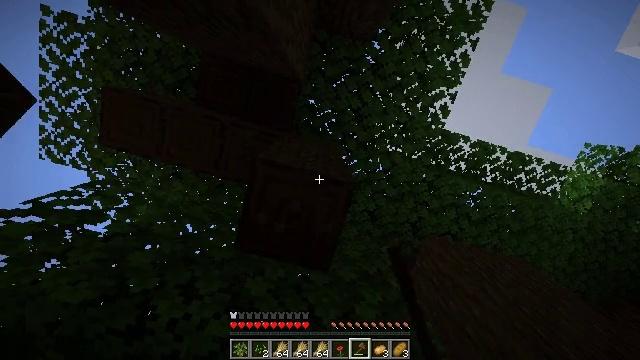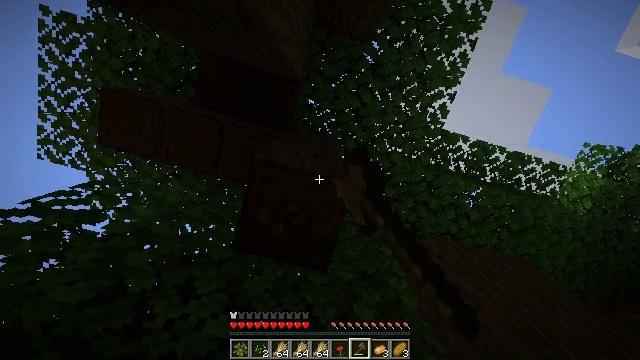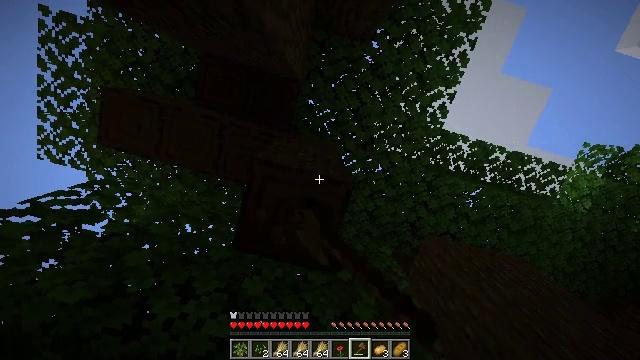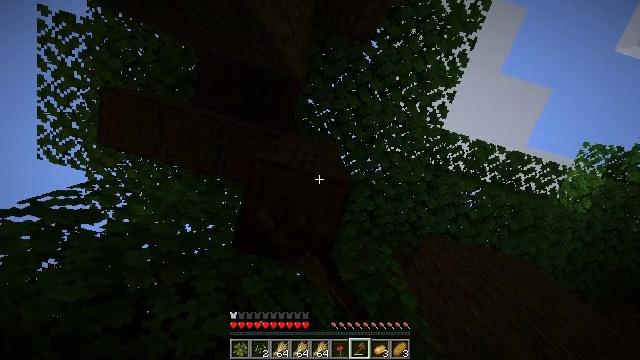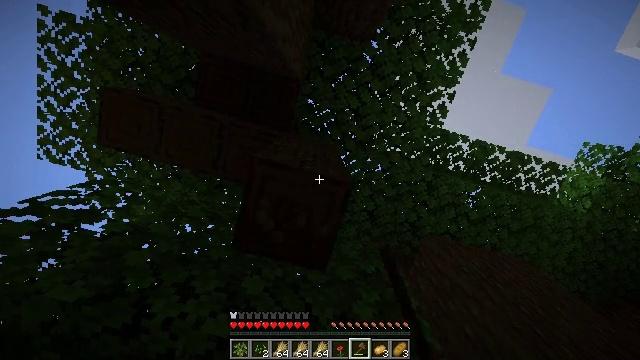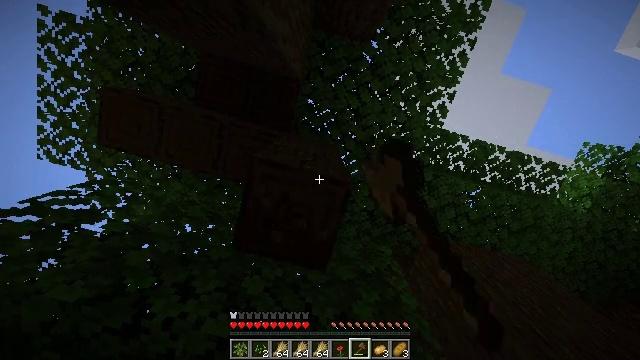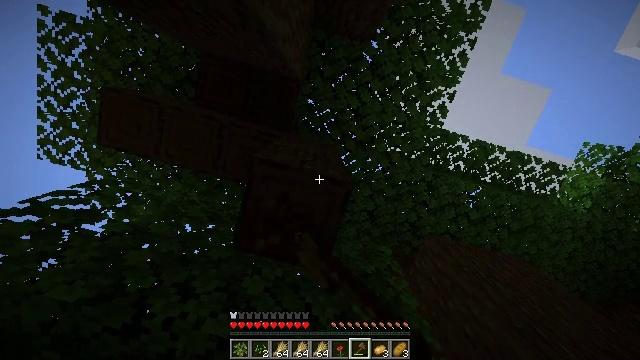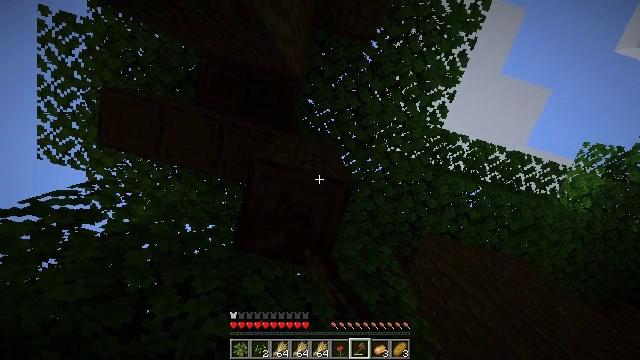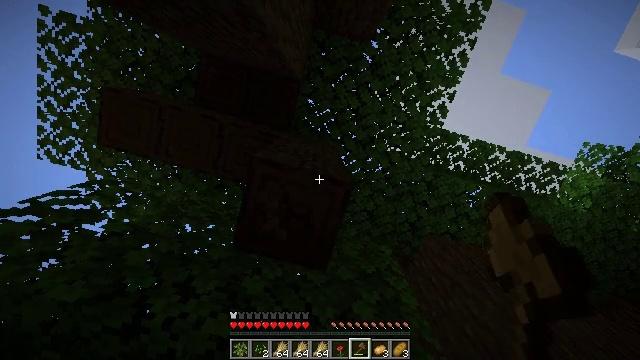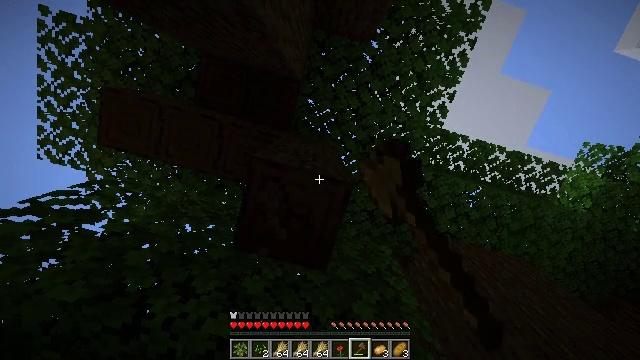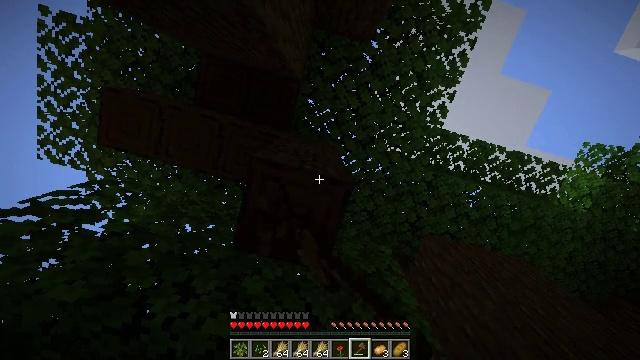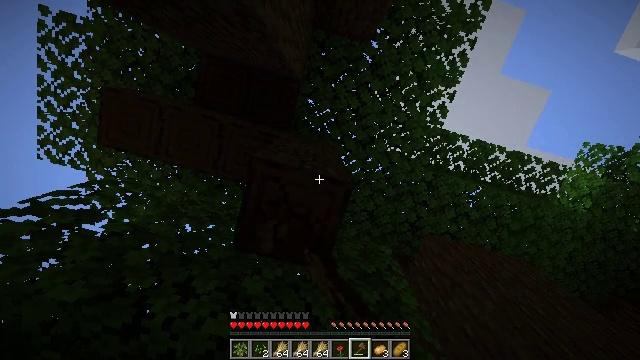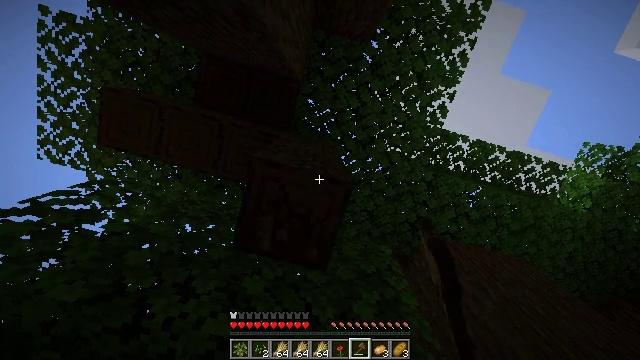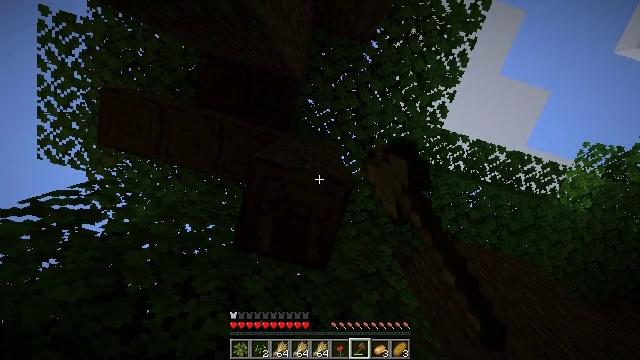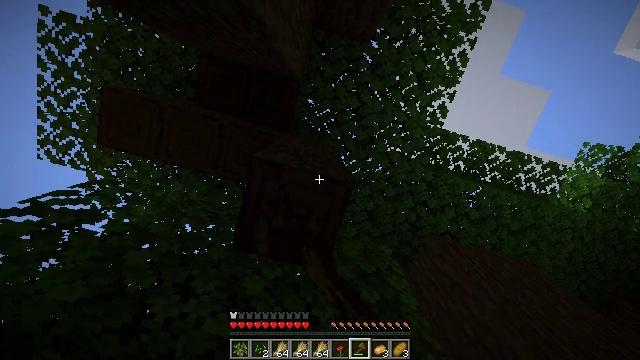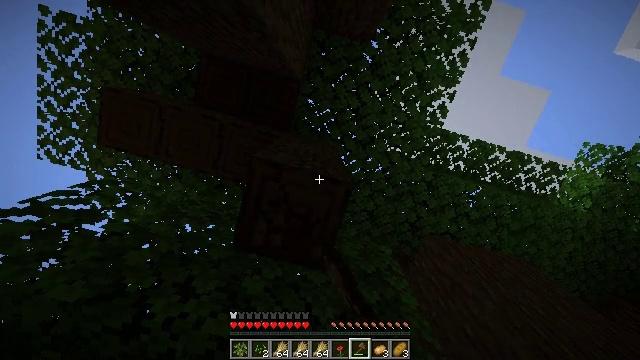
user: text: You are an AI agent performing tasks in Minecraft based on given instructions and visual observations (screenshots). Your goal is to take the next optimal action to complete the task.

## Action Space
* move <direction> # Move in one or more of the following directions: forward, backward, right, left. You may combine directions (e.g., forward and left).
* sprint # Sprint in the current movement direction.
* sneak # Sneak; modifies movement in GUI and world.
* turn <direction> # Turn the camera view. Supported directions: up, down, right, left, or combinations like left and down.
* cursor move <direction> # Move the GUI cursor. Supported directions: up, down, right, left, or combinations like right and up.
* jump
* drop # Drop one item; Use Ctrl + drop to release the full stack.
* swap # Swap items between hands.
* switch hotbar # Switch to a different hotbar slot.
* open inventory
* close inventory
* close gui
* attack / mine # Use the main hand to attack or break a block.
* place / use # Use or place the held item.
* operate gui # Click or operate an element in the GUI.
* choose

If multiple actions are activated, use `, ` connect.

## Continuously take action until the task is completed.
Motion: motion action
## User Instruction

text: Mine the dark oak log from a tree.
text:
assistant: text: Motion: attack / mine
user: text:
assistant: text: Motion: attack / mine
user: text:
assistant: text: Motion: attack / mine
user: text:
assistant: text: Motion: attack / mine
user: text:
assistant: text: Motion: attack / mine
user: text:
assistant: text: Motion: attack / mine
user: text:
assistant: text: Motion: attack / mine
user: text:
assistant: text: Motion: attack / mine
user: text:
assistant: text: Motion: attack / mine
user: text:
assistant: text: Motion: attack / mine
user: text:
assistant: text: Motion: attack / mine
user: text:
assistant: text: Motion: attack / mine
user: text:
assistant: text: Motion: attack / mine
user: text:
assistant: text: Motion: attack / mine
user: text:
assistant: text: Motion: attack / mine
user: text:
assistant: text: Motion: attack / mine
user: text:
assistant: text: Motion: attack / mine
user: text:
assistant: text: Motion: attack / mine
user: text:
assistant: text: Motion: attack / mine
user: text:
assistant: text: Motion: attack / mine
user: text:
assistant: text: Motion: attack / mine
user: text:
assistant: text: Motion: attack / mine
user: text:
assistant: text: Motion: attack / mine
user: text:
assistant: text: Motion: attack / mine
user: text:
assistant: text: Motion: attack / mine
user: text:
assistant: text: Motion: attack / mine
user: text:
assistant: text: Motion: attack / mine
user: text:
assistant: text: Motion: attack / mine
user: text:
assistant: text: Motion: attack / mine
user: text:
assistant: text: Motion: attack / mine